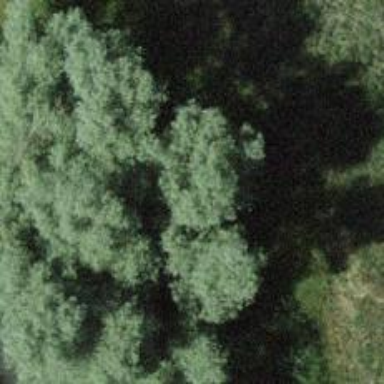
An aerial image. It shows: Deciduous tree with broadleaved leaves.